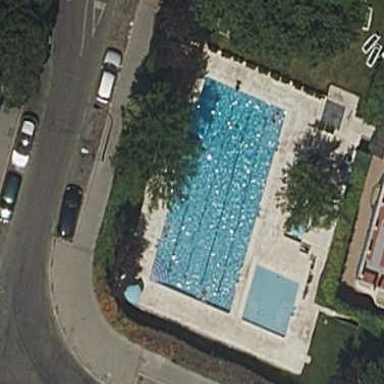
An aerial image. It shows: Swimming pool located in leisure land.